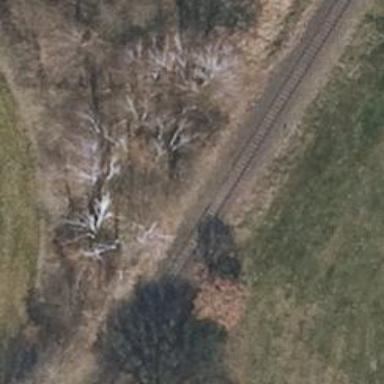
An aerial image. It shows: Railway track.